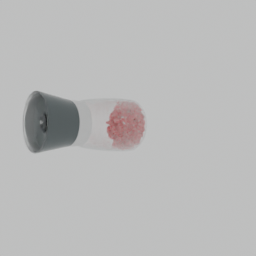
Label: tools